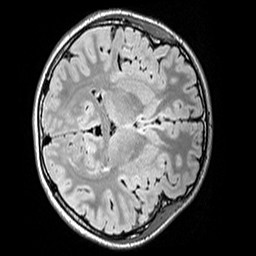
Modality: FLAIR
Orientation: axial
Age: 13
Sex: female
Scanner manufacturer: siemens
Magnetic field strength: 3 T
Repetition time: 5 s
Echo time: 0.388 s